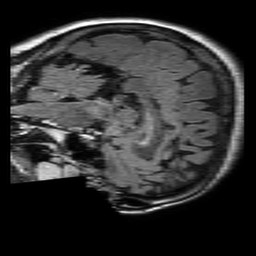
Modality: FLAIR
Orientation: sagittal
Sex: female
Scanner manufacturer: philips
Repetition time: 11 s
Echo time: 0.125 s